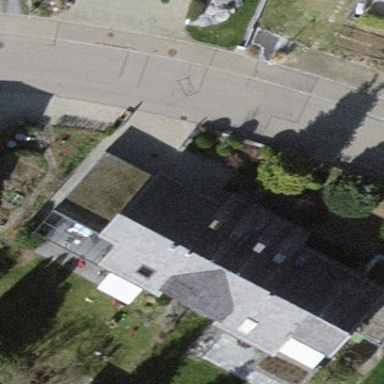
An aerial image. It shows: Terrace building.